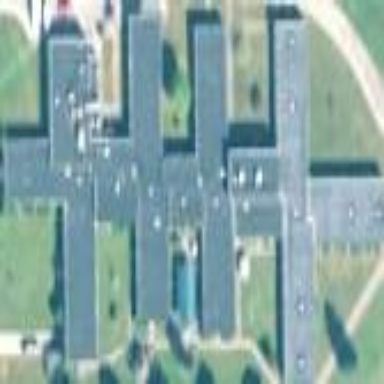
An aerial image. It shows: Nursing home building.